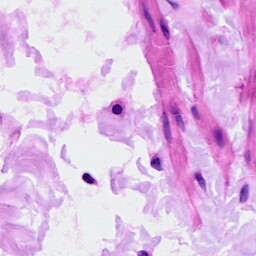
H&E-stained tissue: Ovarian